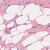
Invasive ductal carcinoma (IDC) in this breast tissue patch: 0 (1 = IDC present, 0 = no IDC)